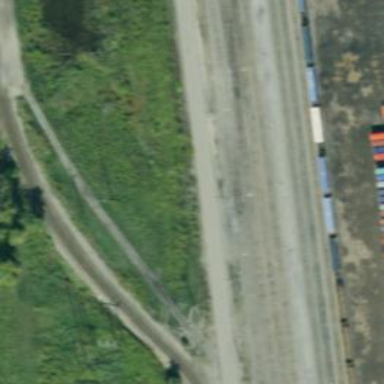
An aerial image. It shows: Railway yard in service.